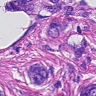
Metastatic tissue present: yes